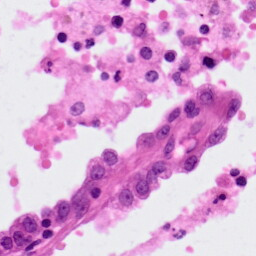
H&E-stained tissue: Lung